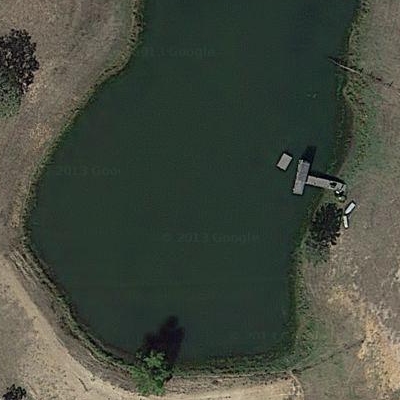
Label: RiverLake